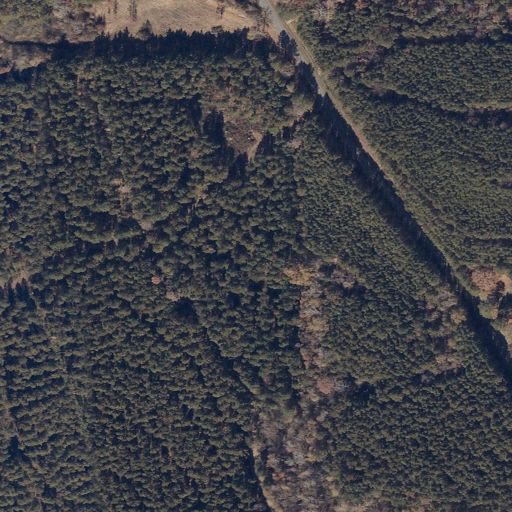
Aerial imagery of gap in Alabama named Copperas Gap containing evergreen forest, low intensity development, deciduous forest, mixed forest, and open development